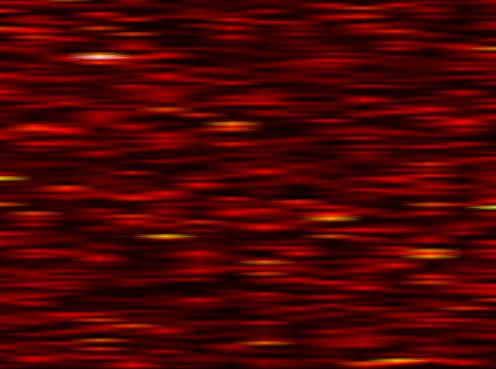
Label: OFDM